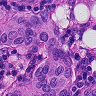
Metastatic tissue present: yes